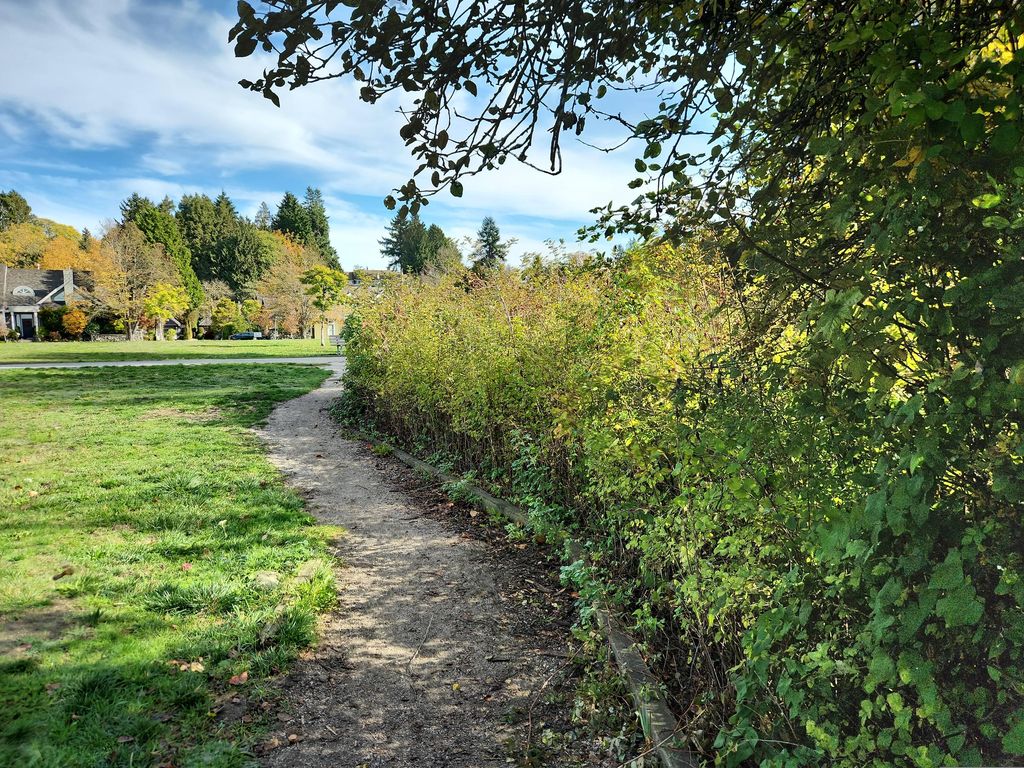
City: vancouver